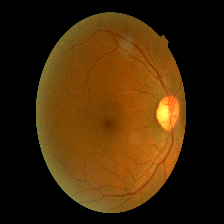
Diabetic retinopathy grade: Mild